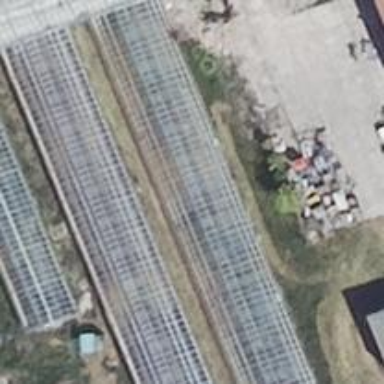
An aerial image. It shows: Greenhouse.